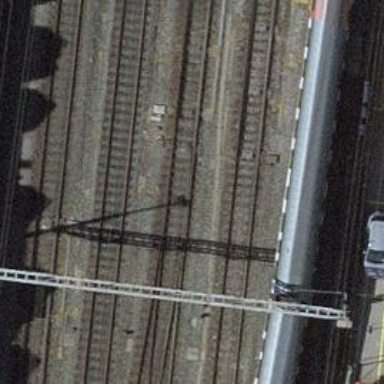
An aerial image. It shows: Single-track electrified railway with contact line.